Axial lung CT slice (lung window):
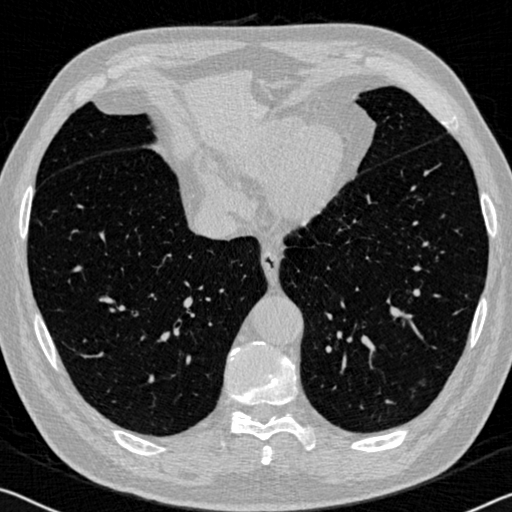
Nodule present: no